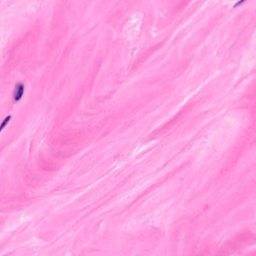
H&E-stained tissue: Breast